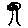
Label: tree